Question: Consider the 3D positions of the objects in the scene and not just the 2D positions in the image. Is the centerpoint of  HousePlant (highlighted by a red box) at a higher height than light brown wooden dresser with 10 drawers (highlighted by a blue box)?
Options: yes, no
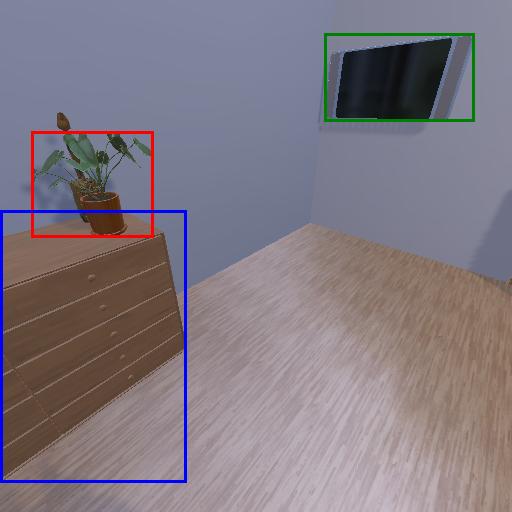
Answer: yes